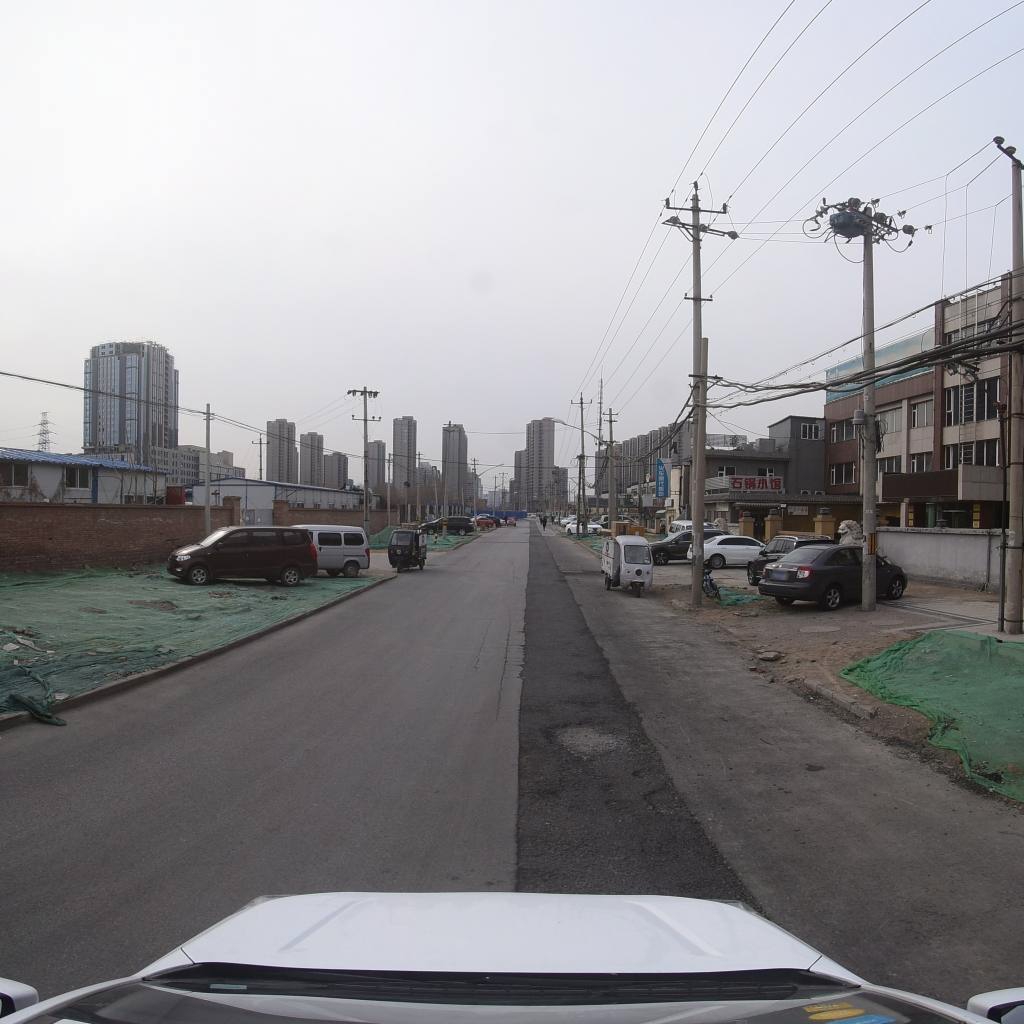
Region: Fengtai
Road damage annotations: longitudinal crack, manhole cover, pothole, pothole, longitudinal crack